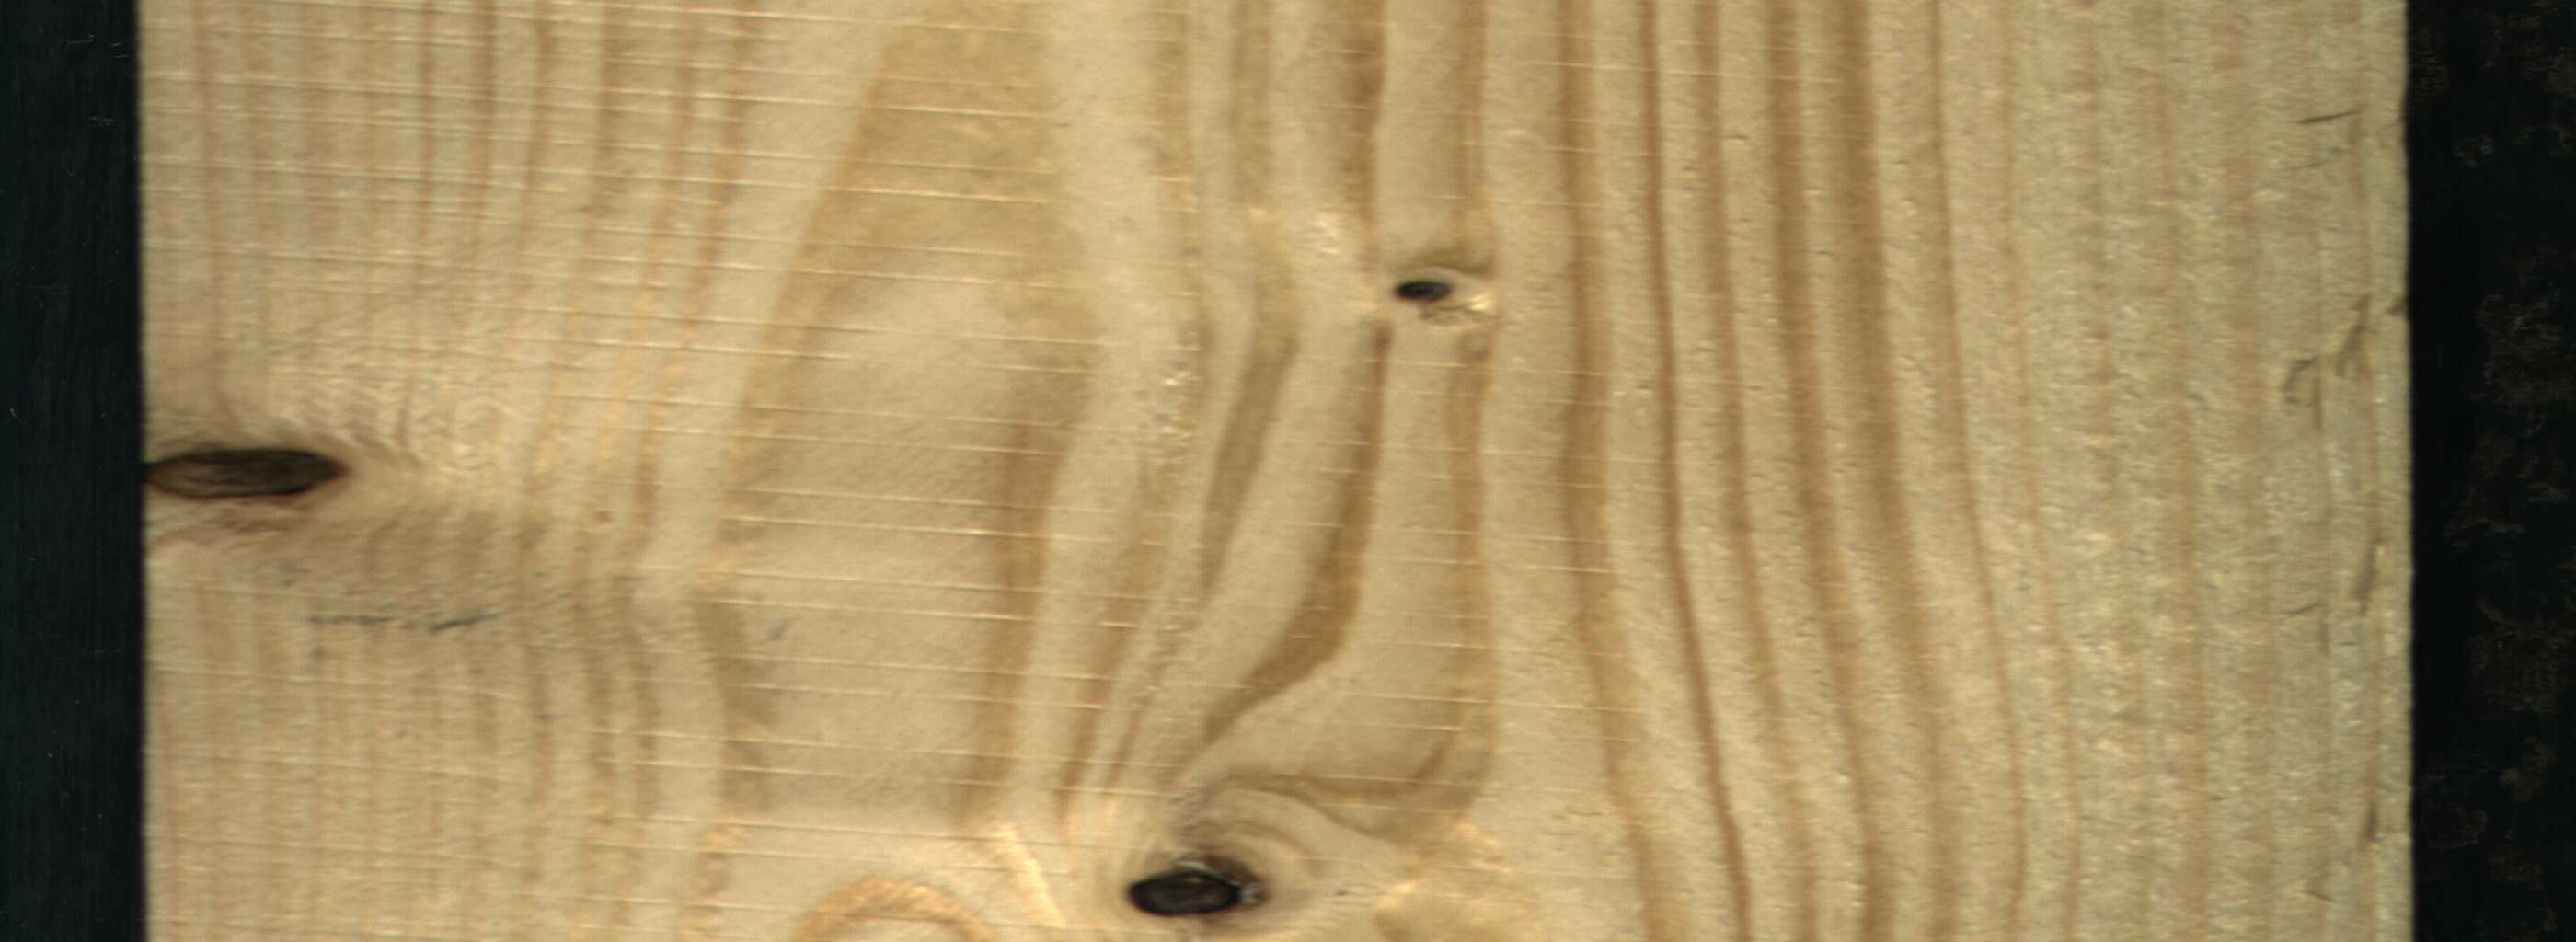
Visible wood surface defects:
Dead_Knot
Dead_Knot
Dead_Knot